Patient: sex F, age 26
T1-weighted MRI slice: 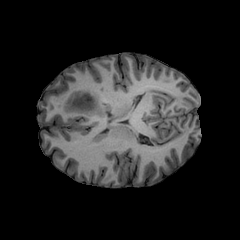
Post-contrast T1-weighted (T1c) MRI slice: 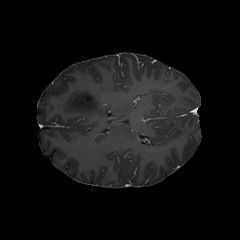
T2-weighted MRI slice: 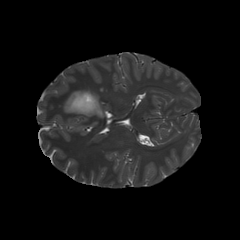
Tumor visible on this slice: yes
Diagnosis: Astrocytoma, IDH-mutant
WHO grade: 3